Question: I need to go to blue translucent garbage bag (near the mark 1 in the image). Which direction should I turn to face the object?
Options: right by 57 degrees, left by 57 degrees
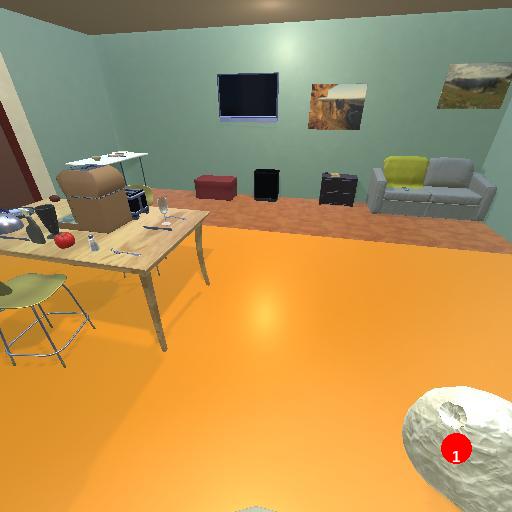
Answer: right by 57 degrees